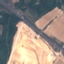
Land use / land cover: Highway